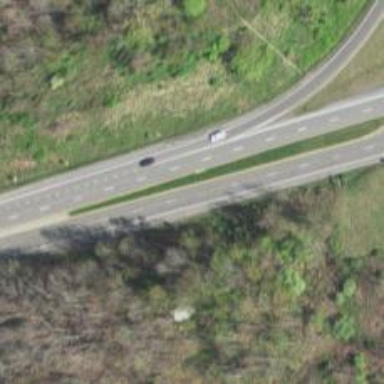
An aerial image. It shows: Expressway with asphalt surface and classified as primary highway.